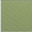
Piece: xx